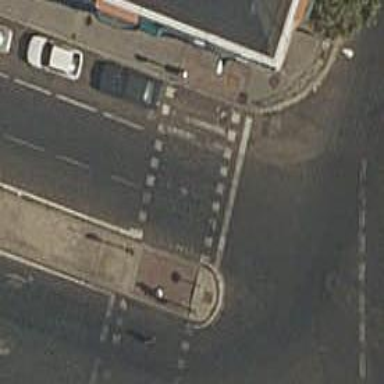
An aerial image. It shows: Zebra crossing with traffic signals.